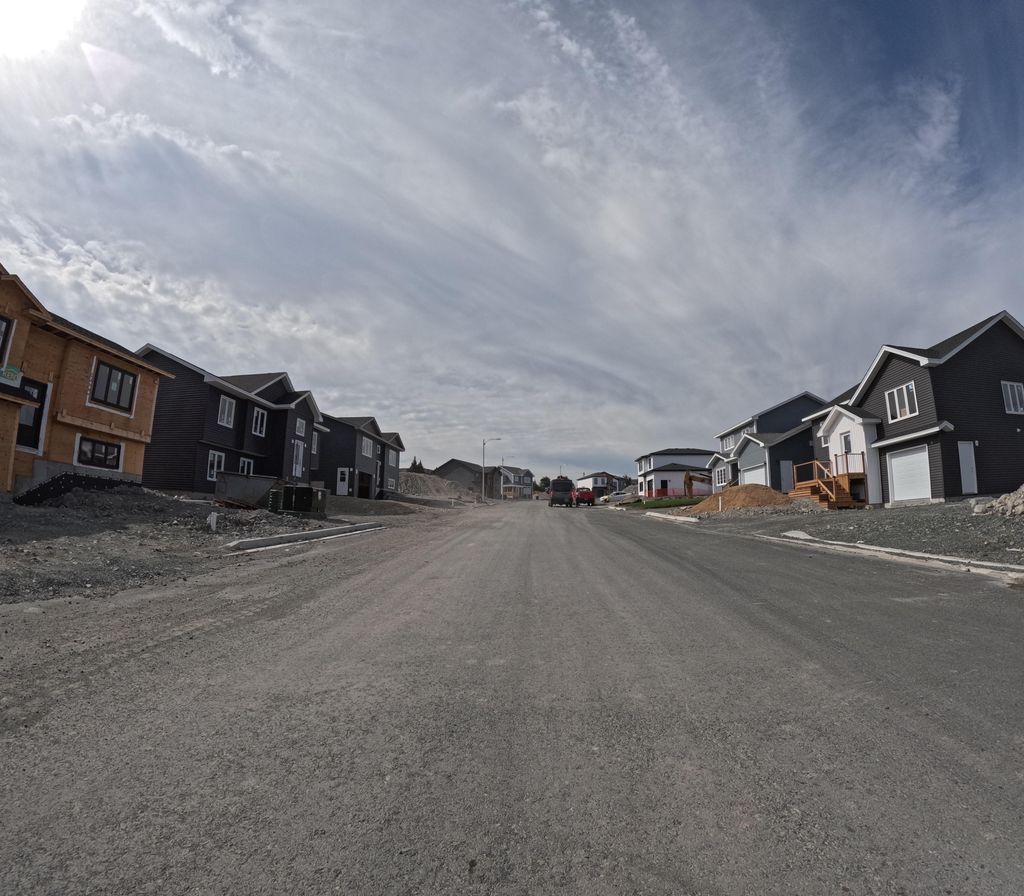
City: st_johns